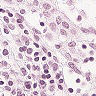
Metastatic tissue present: no